Interaction volume radius: 5 \u00c5
Interaction volume height: 35 \u00c5
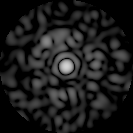
Disorder parameter: 0.8431